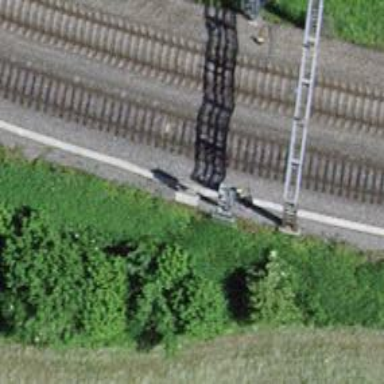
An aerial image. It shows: Railway signal.